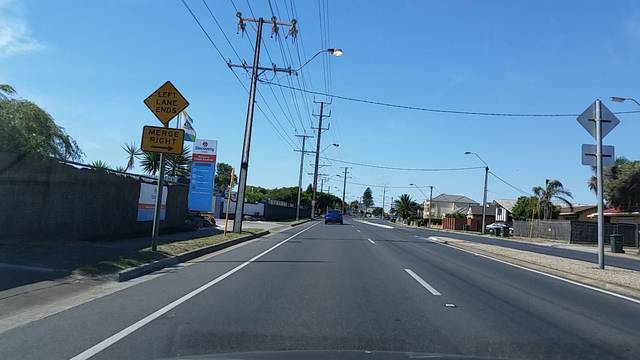
Region: Australia
Coordinates: -34.853, 138.479